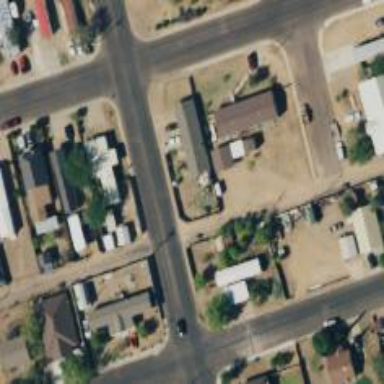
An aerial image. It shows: Alley classified as service road.